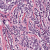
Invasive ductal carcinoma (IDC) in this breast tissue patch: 1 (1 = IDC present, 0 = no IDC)